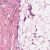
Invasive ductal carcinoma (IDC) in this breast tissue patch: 0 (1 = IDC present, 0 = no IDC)